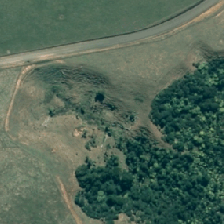
Land cover: manuka_kanuka